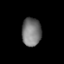
Tissue: lung
Cell type: Epithelial cells
Senescence score: 0.2378
Nuclear area (px): 540
Mean DAPI intensity: 118.719